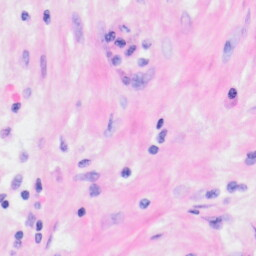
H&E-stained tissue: Kidney